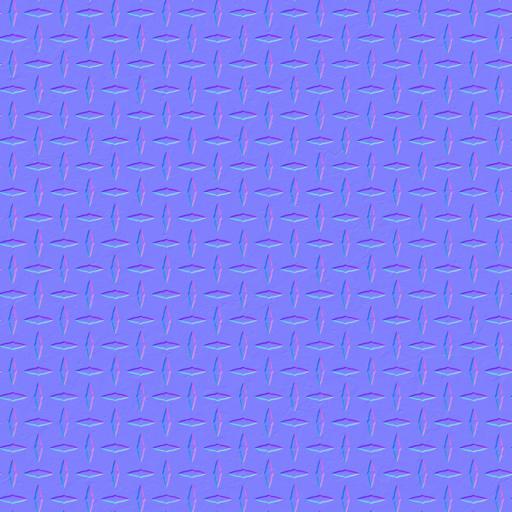
diamond plate floor industrial metal tread